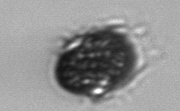
Label: Mesodinium